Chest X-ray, AP view. Patient: 51 years old, sex M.
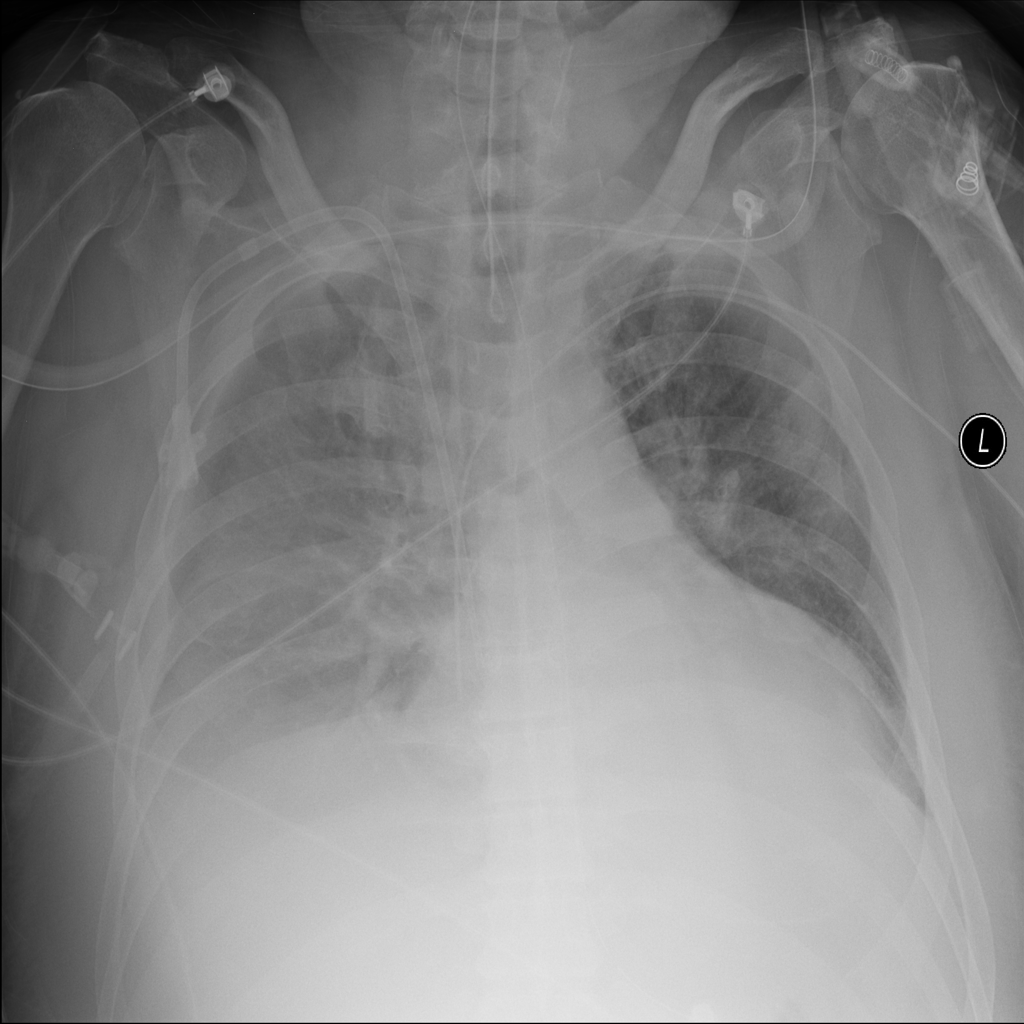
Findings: Atelectasis, Consolidation, Effusion, Infiltration